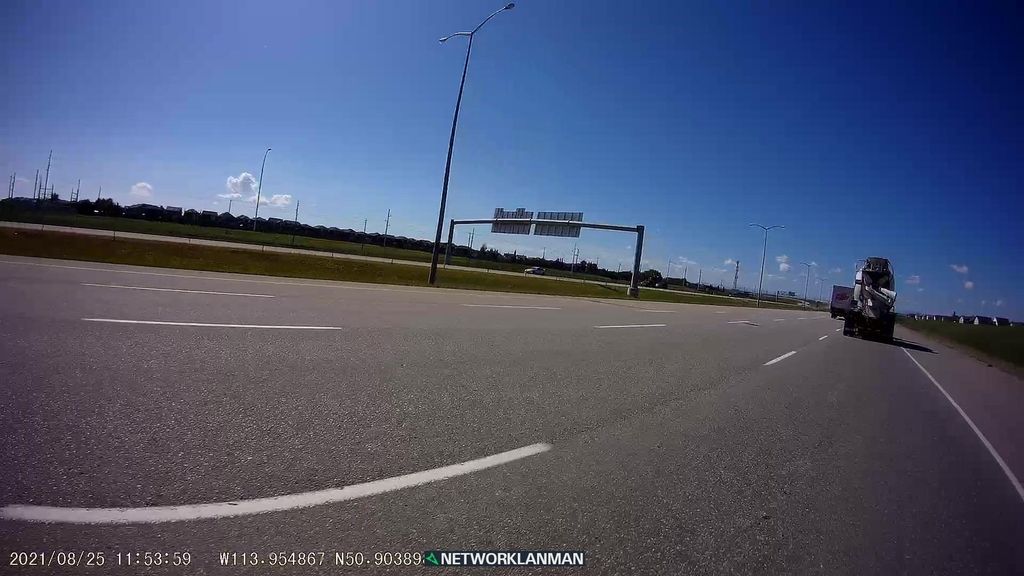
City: calgary